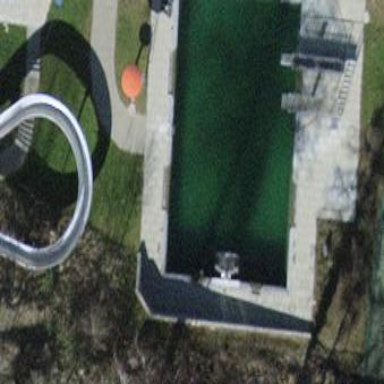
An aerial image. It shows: Swimming pool located in leisure land.